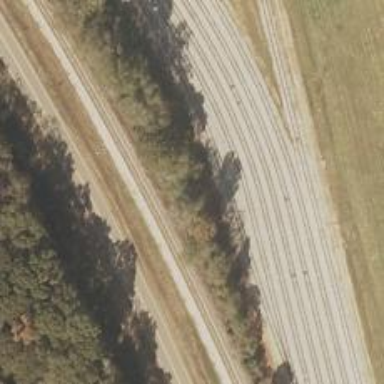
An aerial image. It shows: Spur railway track used for agricultural freight transport.